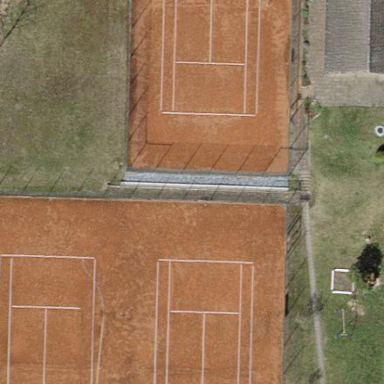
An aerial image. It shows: Tennis court on pitch designated for leisure land.